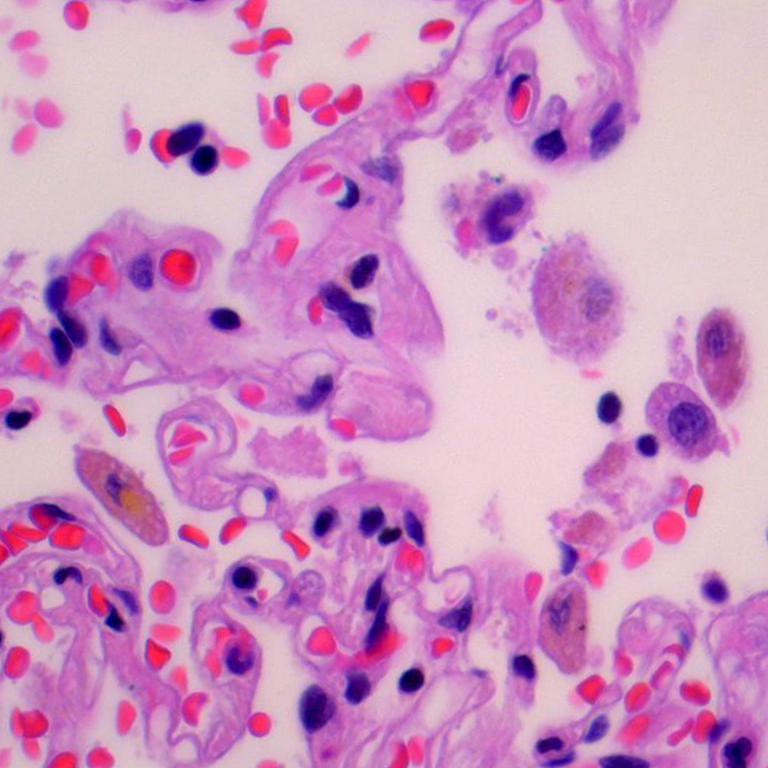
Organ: lung
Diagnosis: benign